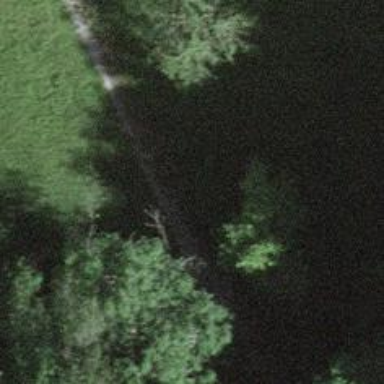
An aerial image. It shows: Unpaved path.